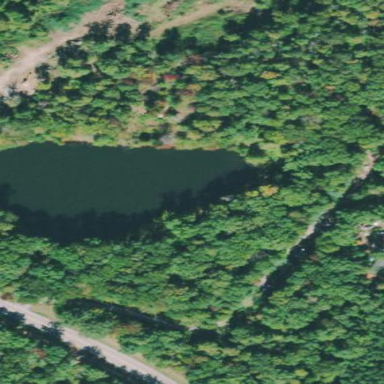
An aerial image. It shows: Pond surrounded by natural water.